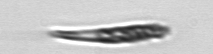
Label: Euglena